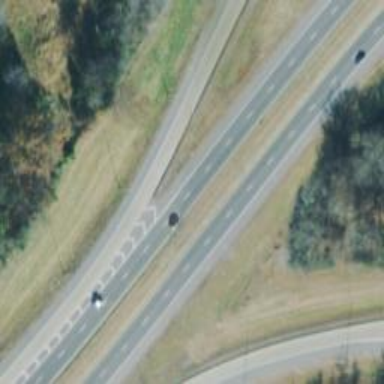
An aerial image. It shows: Trunk link highway.